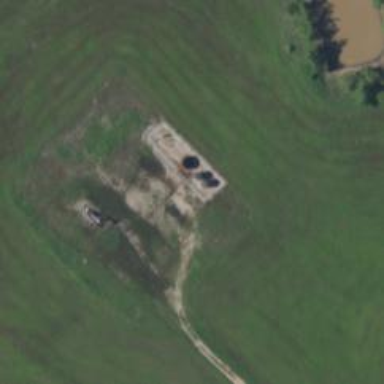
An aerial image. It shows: Storage tank that is man-made.